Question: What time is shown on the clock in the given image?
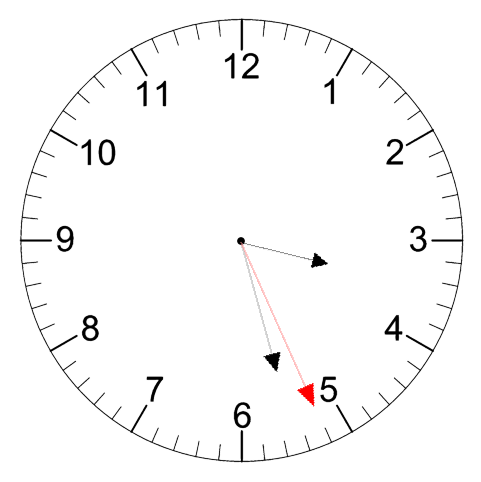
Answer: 03:27:26